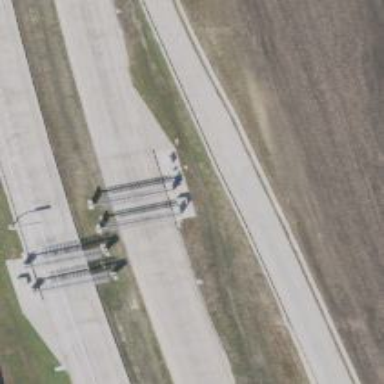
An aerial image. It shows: Toll gantry on the road.